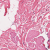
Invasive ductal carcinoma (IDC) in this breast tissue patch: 0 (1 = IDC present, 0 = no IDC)